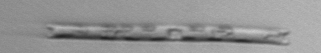
Label: Eucampia_morphytype1